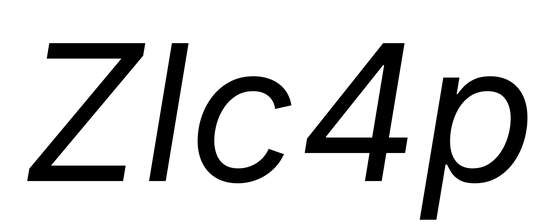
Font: Inter-Italic_Italic